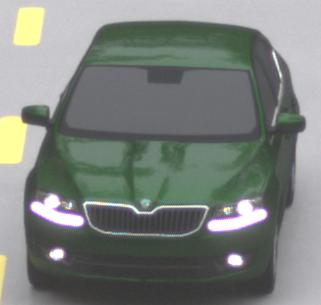
Make: Skoda
Model: Octavia 1.2 TSI
Detailed model: Octavia (III) Limousine
Model produced from: 2013/02
Model produced until: 2015/04
Doors: 5
Color: green
Road condition: dry road
Daytime: morning or afternoon
Contrast: low contrast